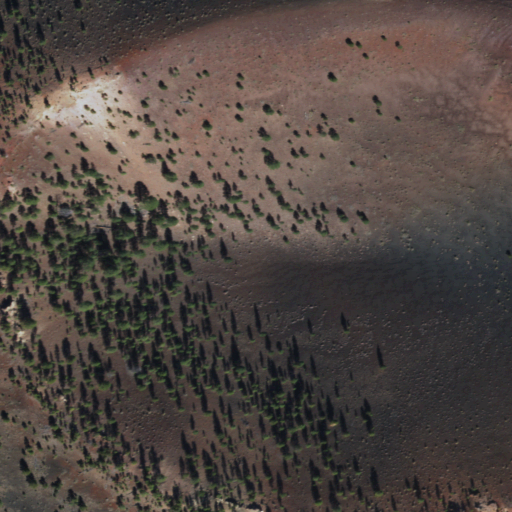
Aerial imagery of crater(s) in Arizona named Sunset Crater containing shrub, evergreen forest, barren land, and grassland